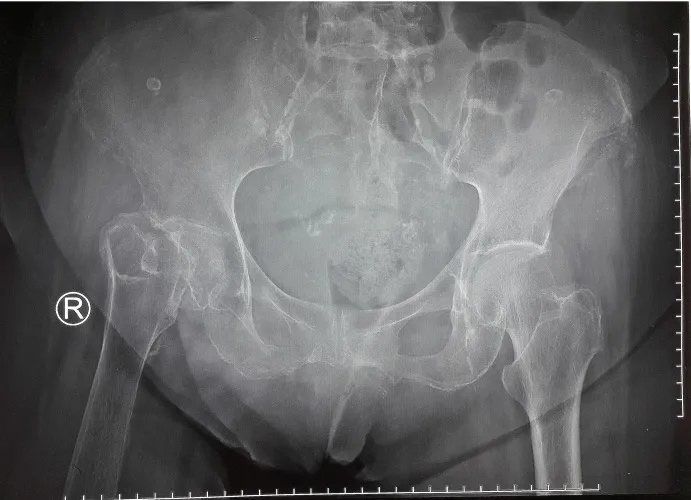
Preoperative showed Neglected Femoral Neck Fracture (Source: internal documentation).
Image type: radiology (x_ray)